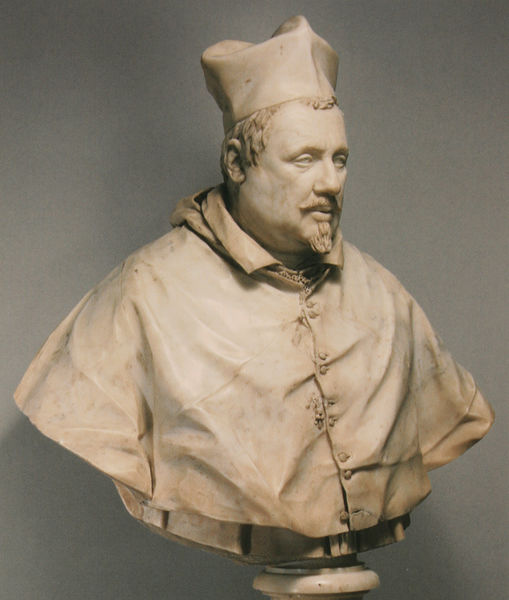
Titel: Porträt Kardinal Scipione Borghese
Künstler: Gianlorenzo Bernini
Standort: New York (New York)
Institution: The Metropolitan Museum of Art
Schlagwörter: kopf, mann, umhang, weiß, grau, hut, marmor, mund, nase, ohr, pfeiler, stirn, blick, bart, kappe, mütze, schnurrbart, augen, falten, kragen, sockel, stein, bildnis, portrait, porträt, geistlicher, haare, mantel, knopf, renaissance, skulptur, statue, kopfbedeckung, brüste, bischof, kaiser, könig, papst, schnurbart, büste, plastik, stofflichkeit, knöpfe, schnauzbart, schnauzer, kurze haare, lachen, penis, türme, kardinal, spitzbart, mitra, cape, rumpf, titten, mantilla, bernini, soutane, kardinalshut, birett, borghese, lorenzo, gian, gian lorenzo, leere augen, knöopfe